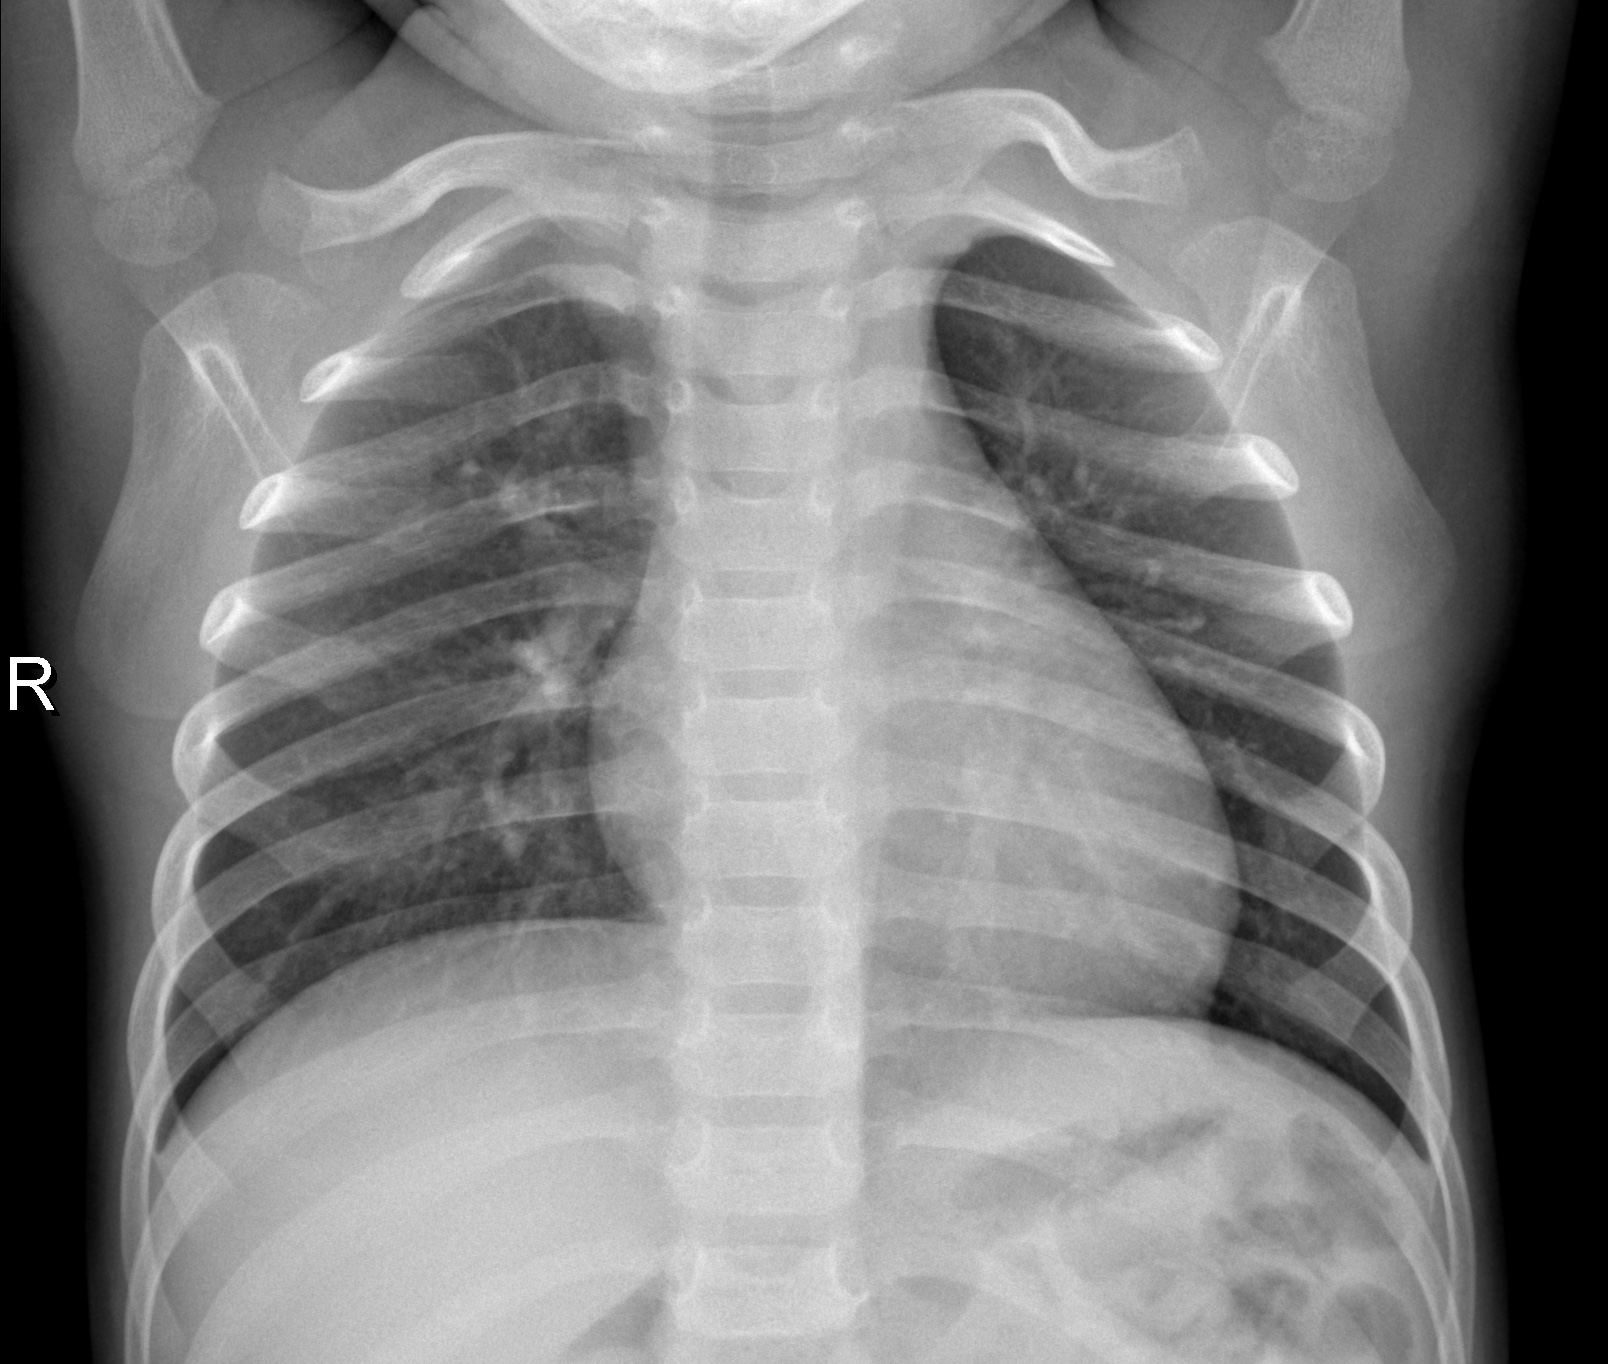
Diagnosis: NORMAL